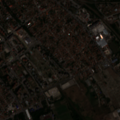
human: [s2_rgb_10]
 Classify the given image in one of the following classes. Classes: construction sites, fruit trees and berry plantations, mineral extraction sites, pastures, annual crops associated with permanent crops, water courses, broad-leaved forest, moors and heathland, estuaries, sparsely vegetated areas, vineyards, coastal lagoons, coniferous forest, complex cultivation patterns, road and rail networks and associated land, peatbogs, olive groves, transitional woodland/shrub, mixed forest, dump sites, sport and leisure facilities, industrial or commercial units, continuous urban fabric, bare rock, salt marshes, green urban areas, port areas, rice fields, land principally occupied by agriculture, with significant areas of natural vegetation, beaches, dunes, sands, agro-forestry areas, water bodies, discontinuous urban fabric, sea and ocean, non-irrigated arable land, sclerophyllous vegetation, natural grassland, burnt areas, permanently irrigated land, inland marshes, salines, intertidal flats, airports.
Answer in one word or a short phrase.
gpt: discontinuous urban fabric, industrial or commercial units, non-irrigated arable land